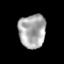
Tissue: prostate
Cell type: T cells
Senescence score: 0.3443
Nuclear area (px): 887
Mean DAPI intensity: 170.797